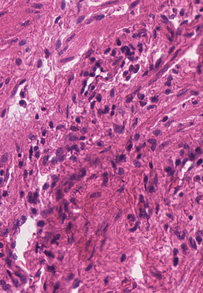
Tumor epithelial tissue: no
Tumor-associated stroma tissue: yes
Normal tissue: no